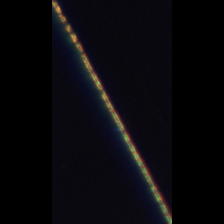
Taxon: Leptocylindrus
Group: Diatoms